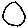
Label: moon